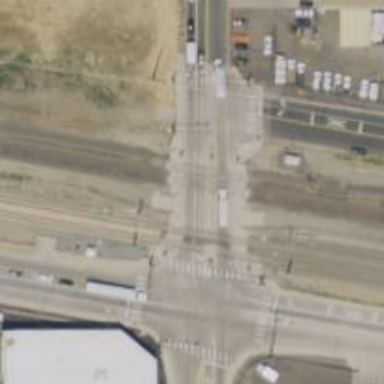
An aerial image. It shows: Crossing for the railway.